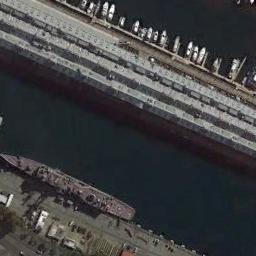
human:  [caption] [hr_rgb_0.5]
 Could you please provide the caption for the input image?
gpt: There are many roads beside the ship .

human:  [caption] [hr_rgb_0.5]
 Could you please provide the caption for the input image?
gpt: A ship docked in a green harbor .

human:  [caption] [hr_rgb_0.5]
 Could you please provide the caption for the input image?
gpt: A ship and several boats are docked at the dock .

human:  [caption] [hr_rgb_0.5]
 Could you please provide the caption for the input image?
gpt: There is a big ship and many small ships in the blue water .

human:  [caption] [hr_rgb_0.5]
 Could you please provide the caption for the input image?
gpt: There are many ships at the harbor .